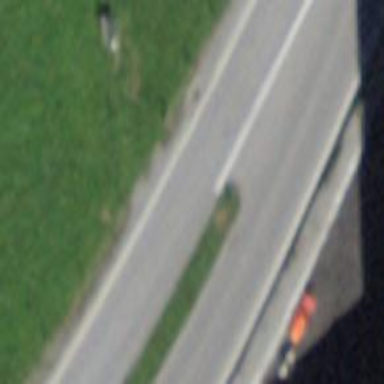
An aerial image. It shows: Primary highway.